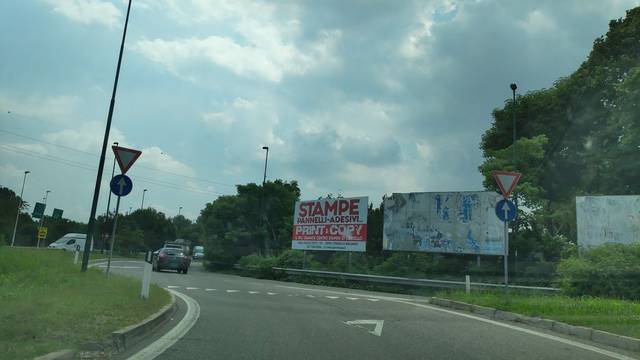
Region: Italy
Coordinates: 45.548, 9.257